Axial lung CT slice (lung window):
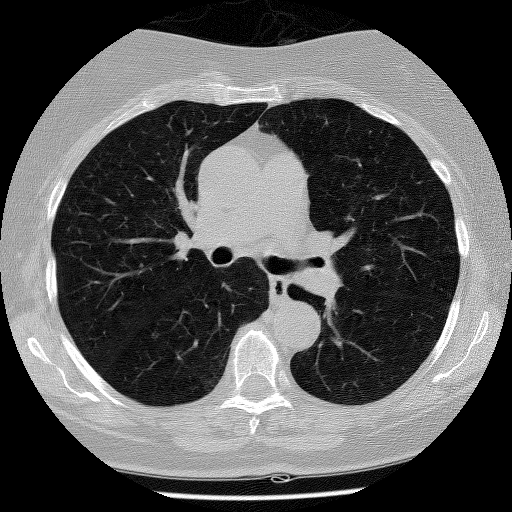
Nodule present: no